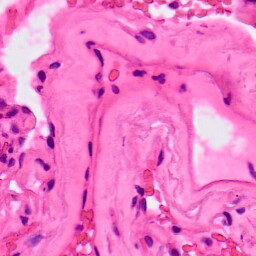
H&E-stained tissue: Lung